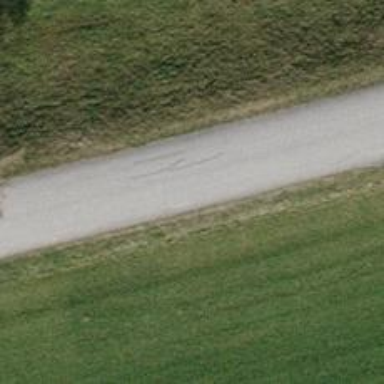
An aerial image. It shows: Unclassified road.